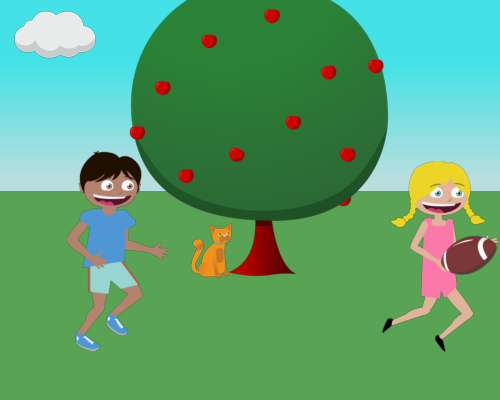
a medium apple tree at the center top, trimming a quarter from the top, with a small cloud on the left. On the left, smiling Mike running towards the horizon, with a medium cat near the left of the tree pine. On the right, a smiling Jenny running right, with raised eyebrows and hair close to a football in her hands. Shift Jenny slightly to the right for the perfect look!